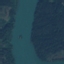
Land use / land cover: River